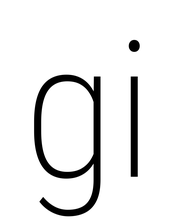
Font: Roboto_Condensed_ExtraLight